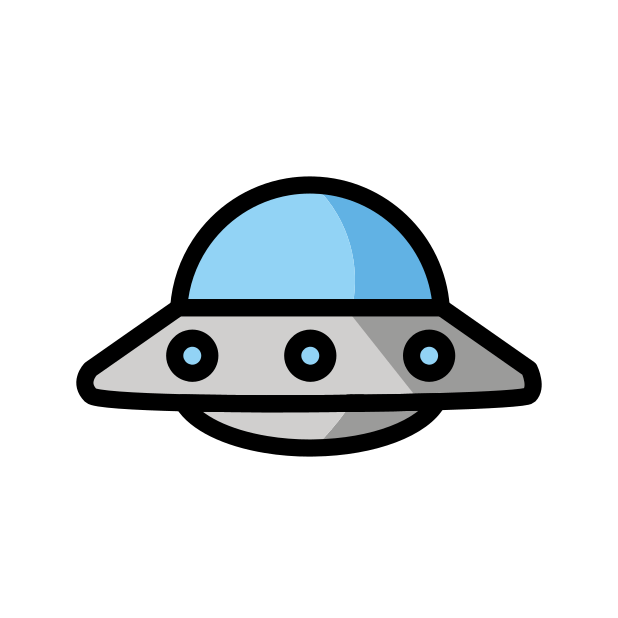
Emoji: 🛸
Name: flying saucer
Unicode: 0x1f6f8